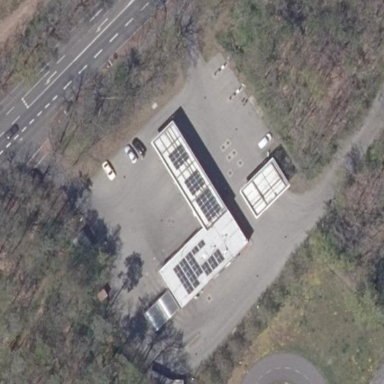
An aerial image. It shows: Commercial fuel station providing compressed natural gas (CNG).